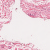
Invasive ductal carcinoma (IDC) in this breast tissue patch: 0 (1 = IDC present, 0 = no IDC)